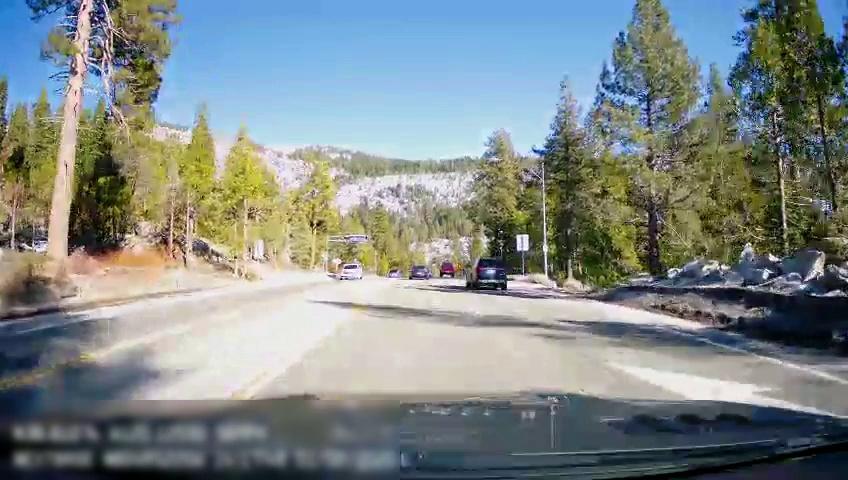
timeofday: Day
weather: Sunny
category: Drivable Space
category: Vehicles | SUV
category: Vehicles | SUV
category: Vehicles | Car
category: Vehicles | SUV
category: Vehicles | Car
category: Lanes | Opposite Lane
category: Lanes | Opposite Lane
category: Lanes | Opposite Lane
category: Lanes | Current Lane
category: Traffic | Signs